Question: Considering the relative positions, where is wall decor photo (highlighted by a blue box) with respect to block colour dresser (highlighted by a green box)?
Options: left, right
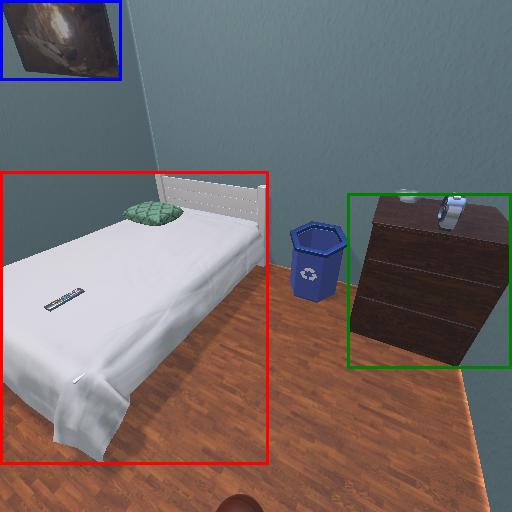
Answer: left